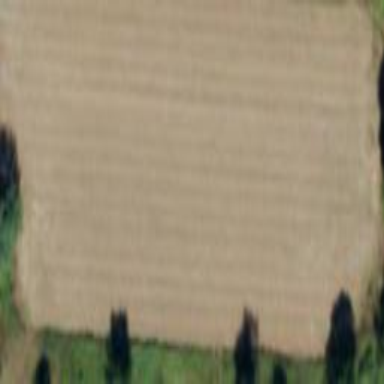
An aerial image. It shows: Farmland with forage crops.